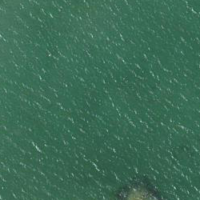
EUNIS habitat code: 14
Species observed at this site:
Certhia brachydactyla
Podiceps cristatus
Cyanistes caeruleus
Fulica atra
Anas platyrhynchos
Chloris chloris
Fringilla coelebs
Aegithalos caudatus
Passer domesticus
Gallinago gallinago
Sylvia atricapilla
Carduelis carduelis
Passer montanus
Phylloscopus collybita
Larus michahellis
Cygnus olor
Lullula arborea
Parus major
Erithacus rubecula
Phoenicurus ochruros
Sitta europaea
Picus viridis
Phylloscopus trochilus
Motacilla alba